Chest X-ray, AP view. Patient: 59 years old, sex M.
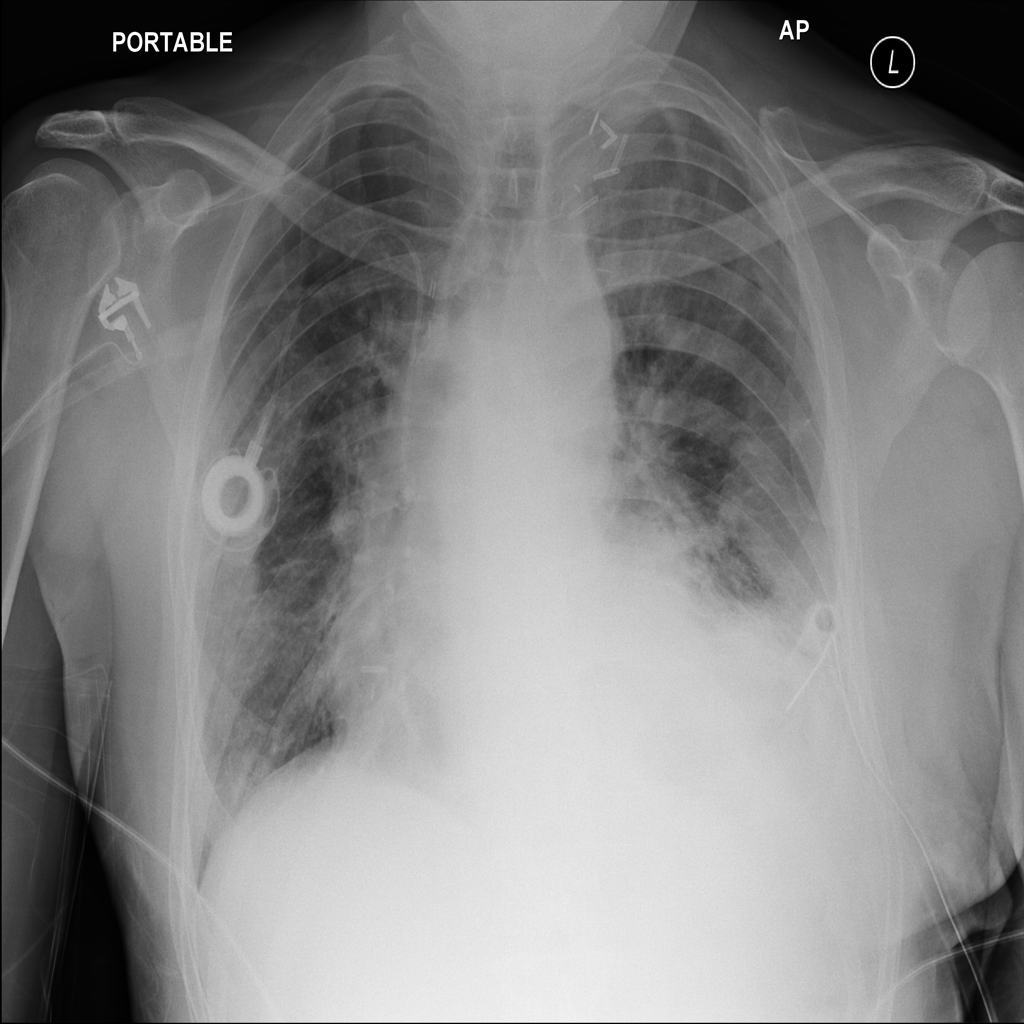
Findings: Effusion